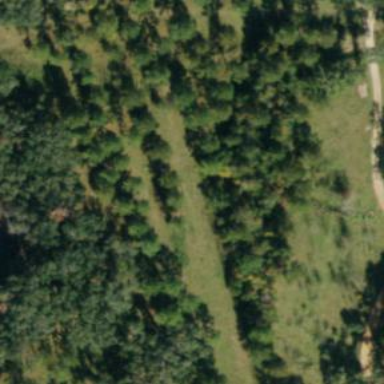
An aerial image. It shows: Woodland with needle-leaved trees.